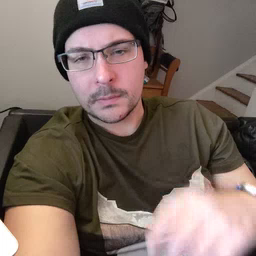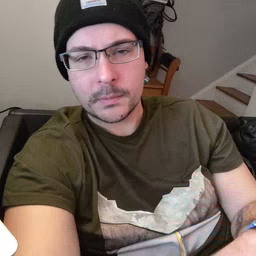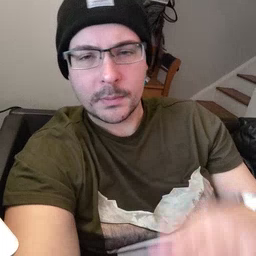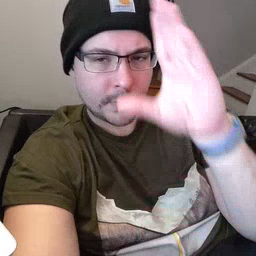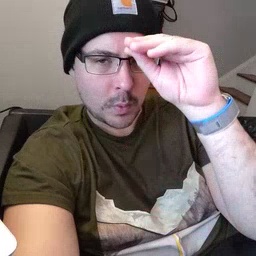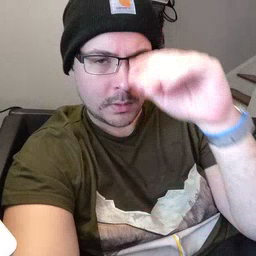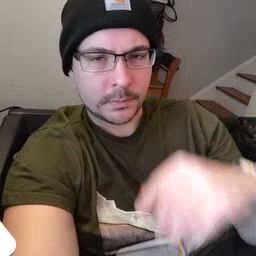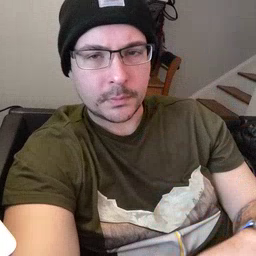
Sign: boy